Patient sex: F
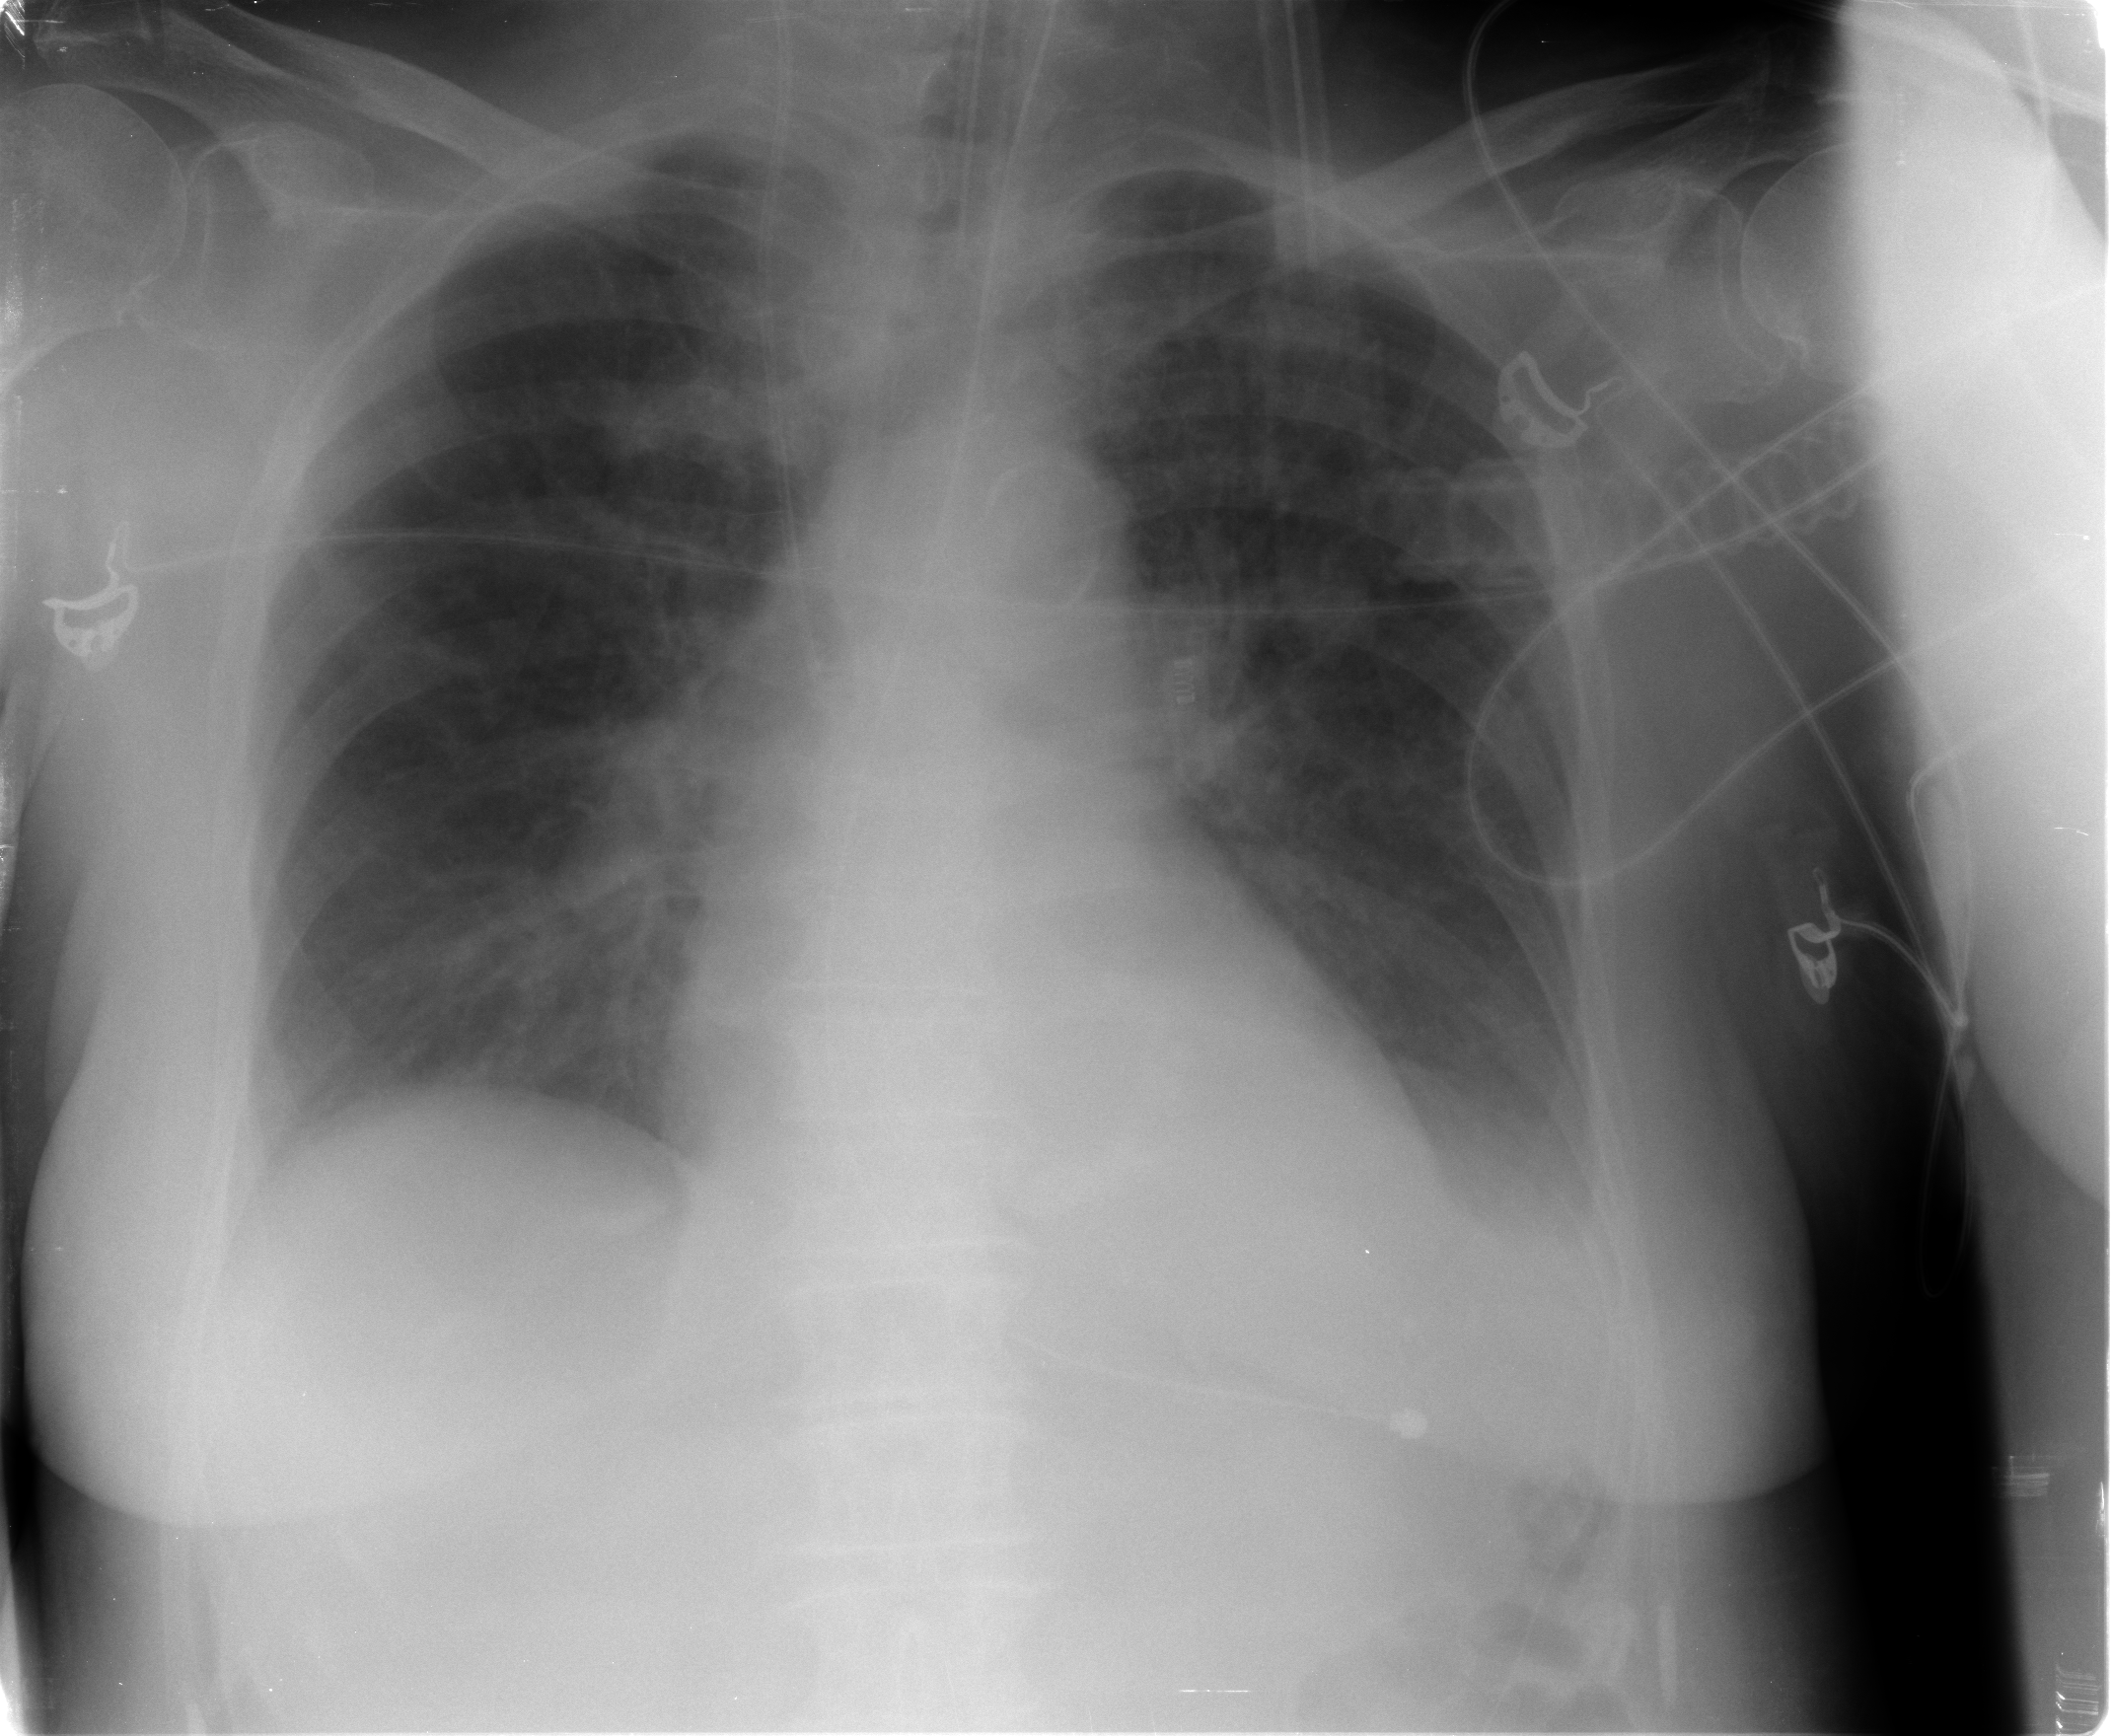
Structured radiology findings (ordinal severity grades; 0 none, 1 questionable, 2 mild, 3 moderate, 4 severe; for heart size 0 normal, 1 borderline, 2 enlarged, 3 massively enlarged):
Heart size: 0
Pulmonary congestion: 2
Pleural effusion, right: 0
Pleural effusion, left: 2
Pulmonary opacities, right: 0
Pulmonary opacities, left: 0
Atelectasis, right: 0
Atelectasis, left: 2